Question: Here is screenshot:

How can I move buttons and label in background UIView..when I touch UIView in storyboard then it selects front one only. How can do it in storyboard? I just want to drag buttons in nib.
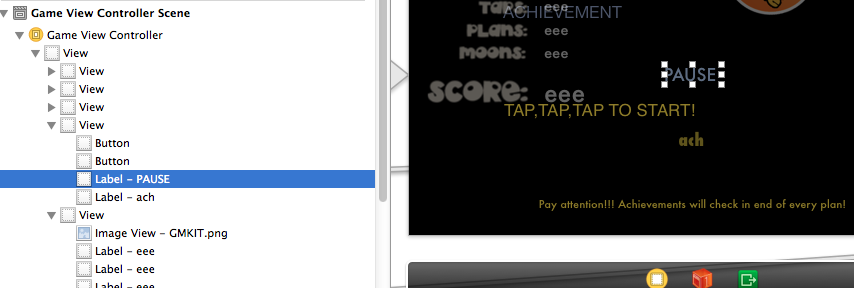
Answer: Hold down 'ctrl' + 'alt' + 'shift' when clicking on the view in your storyboard or xib. A menu will pop up (See below) showing you what views are under your cursor. Select the view you want to move and you can reposition it with either the arrow keys or the size inspector.